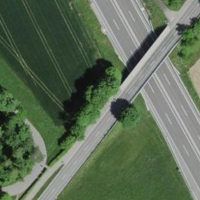
EUNIS habitat code: 57
Species observed at this site:
Columba palumbus